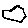
Label: hexagon